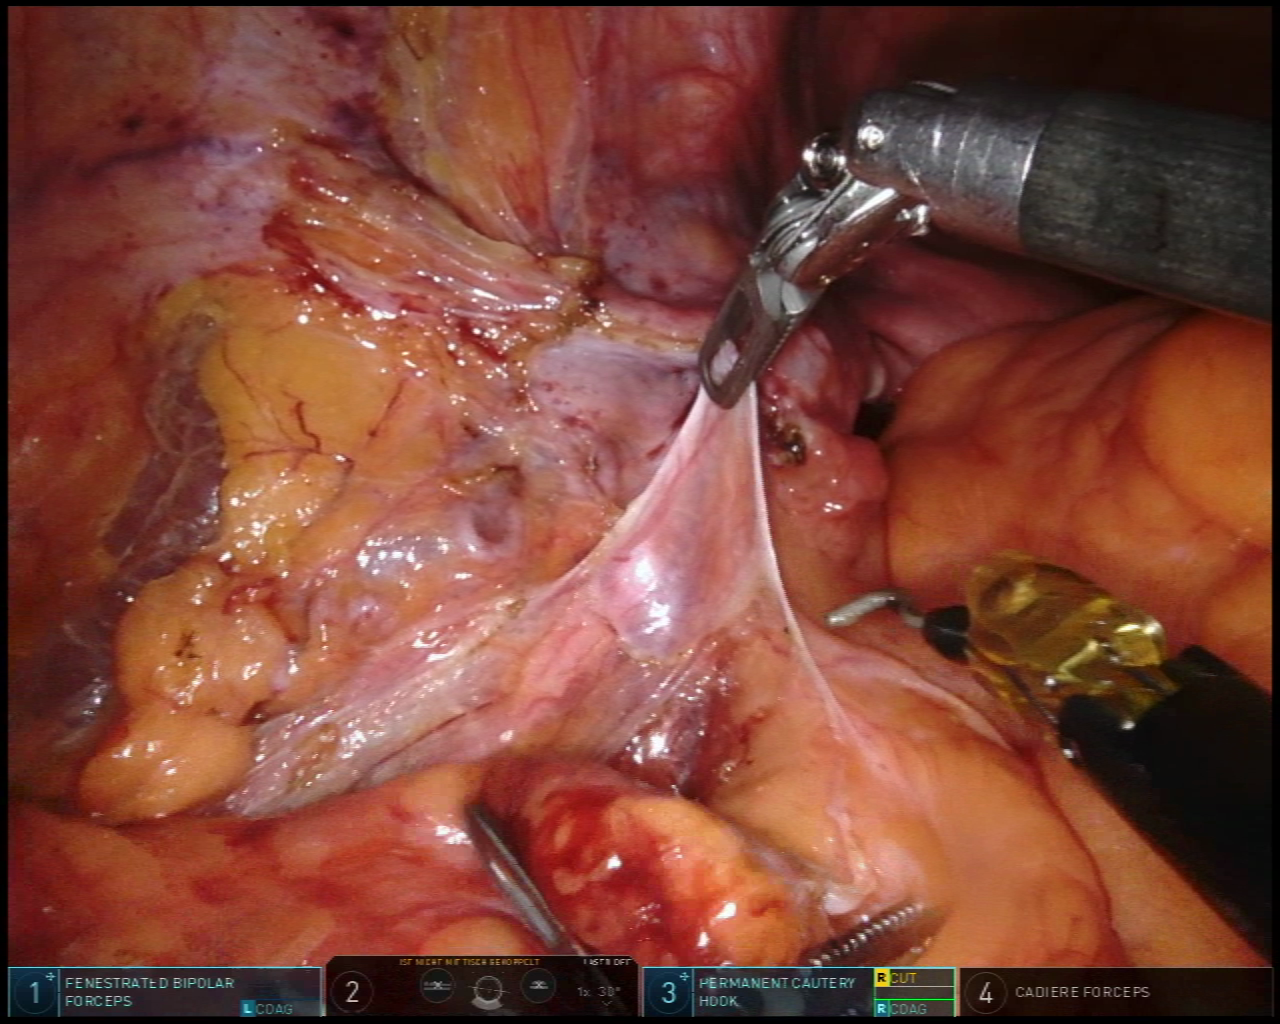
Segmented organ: ureter
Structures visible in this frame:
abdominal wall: yes
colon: no
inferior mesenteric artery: no
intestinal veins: no
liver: no
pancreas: no
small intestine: no
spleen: no
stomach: no
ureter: yes
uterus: yes
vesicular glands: no